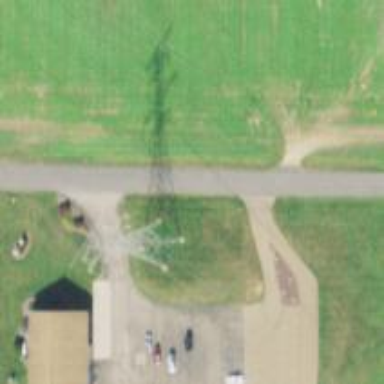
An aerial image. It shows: Lattice structure tower used for power transmission.